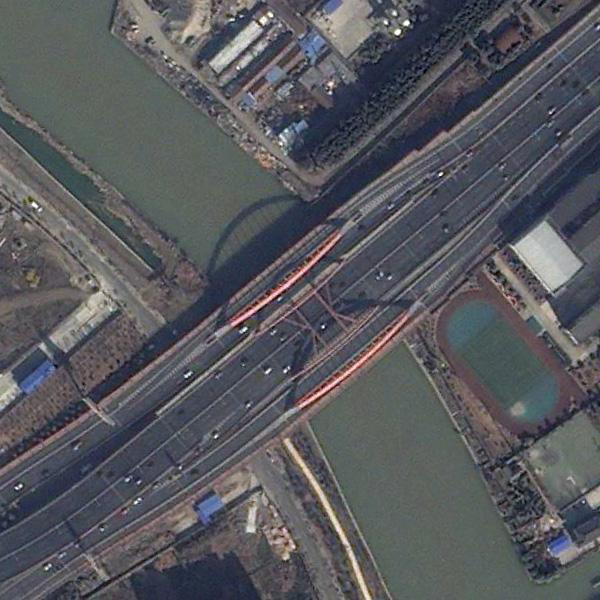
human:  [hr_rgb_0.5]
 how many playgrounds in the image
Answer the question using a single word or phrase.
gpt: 1